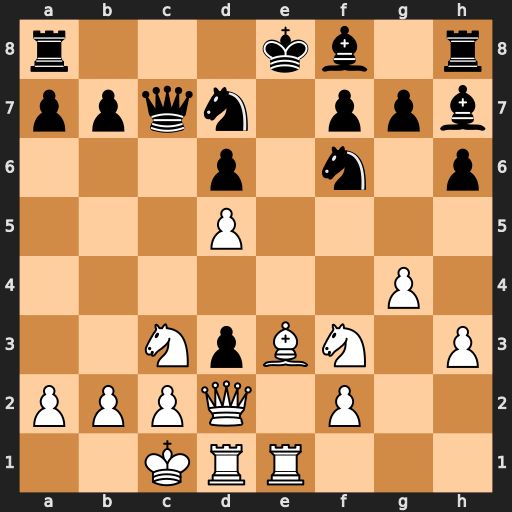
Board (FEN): r3kb1r/ppqn1ppb/3p1n1p/3P4/6P1/2NpBN1P/PPPQ1P2/2KRR3
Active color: w
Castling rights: kq
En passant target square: -
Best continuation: Bb6+ Kd8 Bxc7+